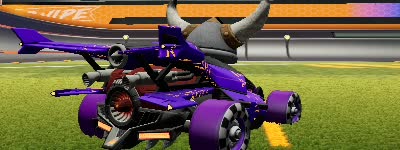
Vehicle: aftershock